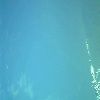
Label: water